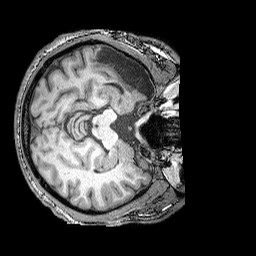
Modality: T1w
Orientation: axial
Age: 46
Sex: male
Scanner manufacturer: siemens
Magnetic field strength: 3 T
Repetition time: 2.25 s
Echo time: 0.00415 s